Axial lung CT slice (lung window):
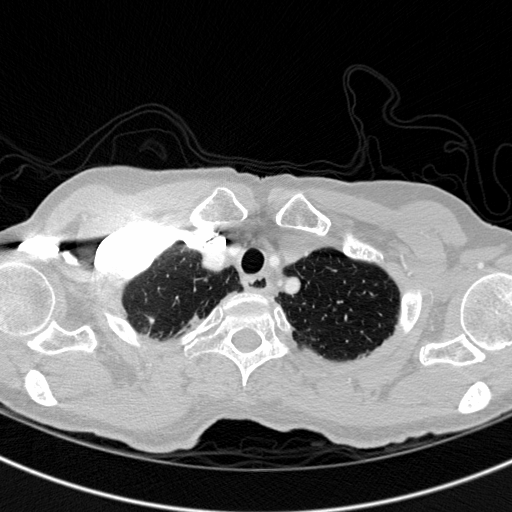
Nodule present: no